Question: I have a large number of rows and i would like to know the various ranges of data present.
With this code
'''
select
count(CASE WHEN the_amount BETWEEN 2000 AND 3000 THEN 1 END) as '2000 to 3000',
count(CASE WHEN the_amount BETWEEN 3001 AND 4000 THEN 1 END) as '3001 to 4000',
count(CASE WHEN the_amount BETWEEN 4001 AND 5000 THEN 1 END) as '4001 to 5000',
count(CASE WHEN the_amount BETWEEN 5001 AND 6000 THEN 1 END) as '5001 to 6000'
from r_data where transaction_type = 'send'
'''
i am able to count the ranges but this produces only one row.

What i would like is data in this format
'''
+------+------+----------+
| From | To | count(*) |
+------+------+----------+
| 2000 | 3000 | 3 |
| 3001 | 4000 | 4 |
| 4001 | 5000 | 2 |
| 5001 | 6000 | 1 |
+------+------+----------+
'''
I am trying to write the code like this
'''
SELECT
2000 as 'from',
3000 as 'to',
COUNT(*) as 'occurence'
FROM r_data where transaction_type = 'send'
GROUP BY the_amount;
'''
but this only shows for '2000' and '3000' and does not event give a correct count.How can i write a query to produce the format i want?.
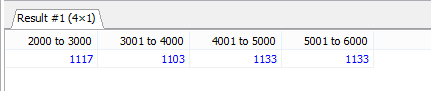
Answer: If you don't know your total 'val' ranges, but you know you need buckets of 1000 in size, you can do this:
'''
SELECT COUNT(*) 'count',
1000*FLOOR(val/1000) 'from',
1000*FLOOR(val/1000)+999 'to'
FROM r_data
WHERE transaction_type = 'send'
GROUP BY FLOOR(val/1000)
'''
The expression 'GROUP BY FLOOR(val/1000)' does the trick of aggregating your values into chunks of 1000.
You can also add 'ORDER BY COUNT(*) DESC' to this query to find the biggest chunk of values, and do other such data display manipulation